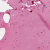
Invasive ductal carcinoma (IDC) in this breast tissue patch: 0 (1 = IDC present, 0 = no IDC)